Field crop: maize
Growth stage: 2
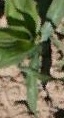
Species: maize